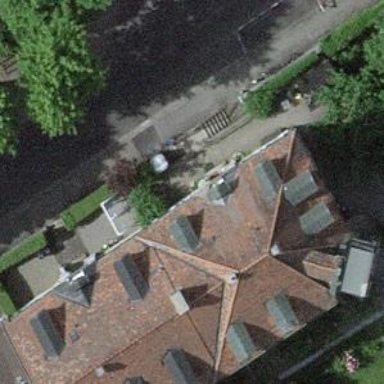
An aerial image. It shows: Hipped roof on apartment building.